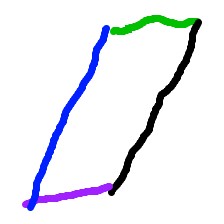
Shape: parallelogram